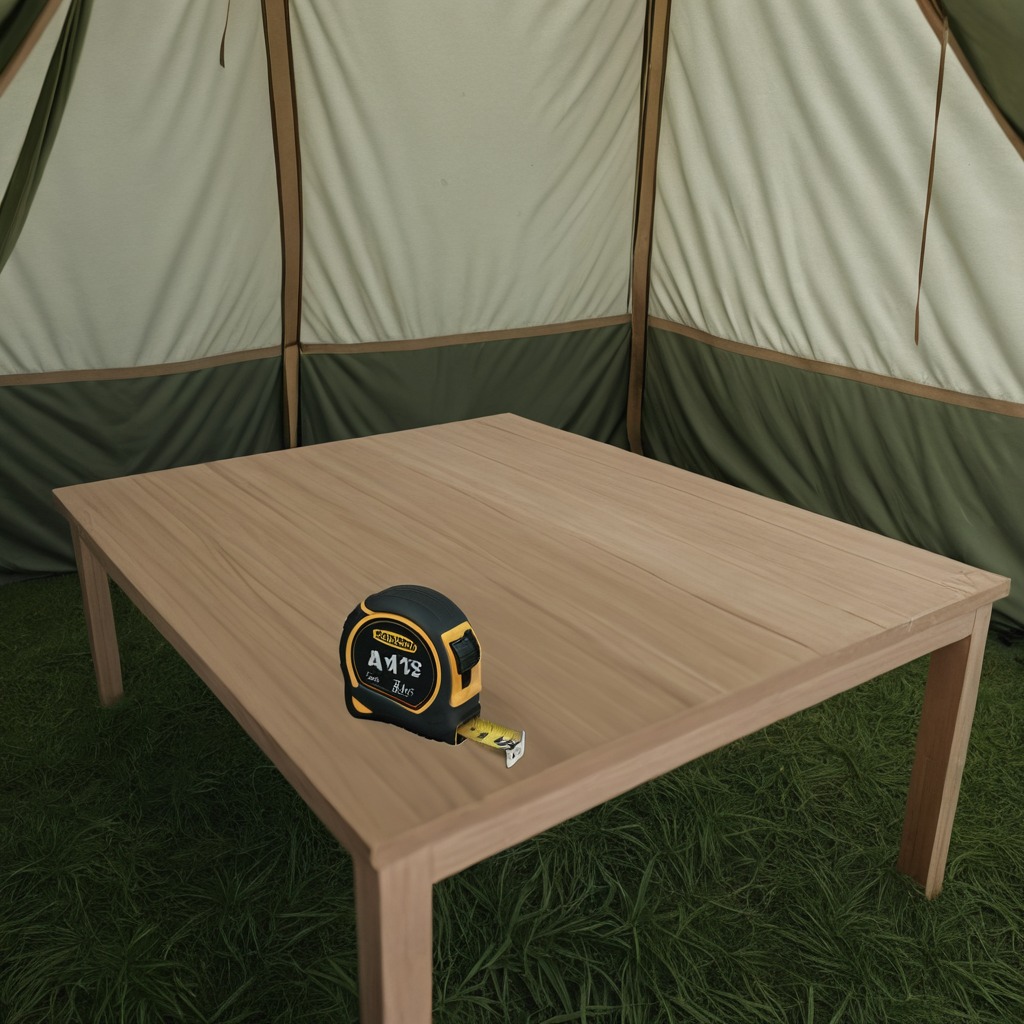
A measuring tape is lying on the wooden table.